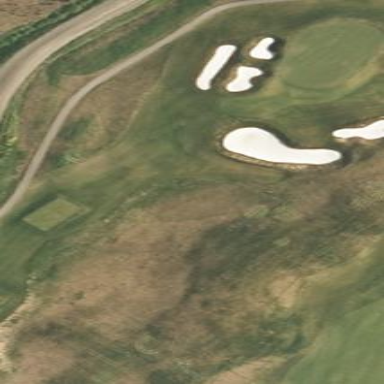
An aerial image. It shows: Rough grassy area used for golf.